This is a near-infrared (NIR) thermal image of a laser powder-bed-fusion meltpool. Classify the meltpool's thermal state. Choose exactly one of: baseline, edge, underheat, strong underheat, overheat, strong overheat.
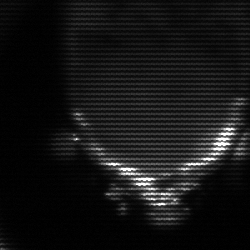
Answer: edge